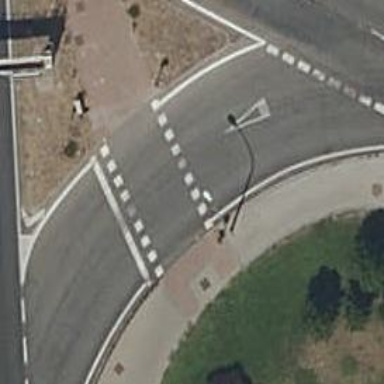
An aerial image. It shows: Crossing with traffic signals.